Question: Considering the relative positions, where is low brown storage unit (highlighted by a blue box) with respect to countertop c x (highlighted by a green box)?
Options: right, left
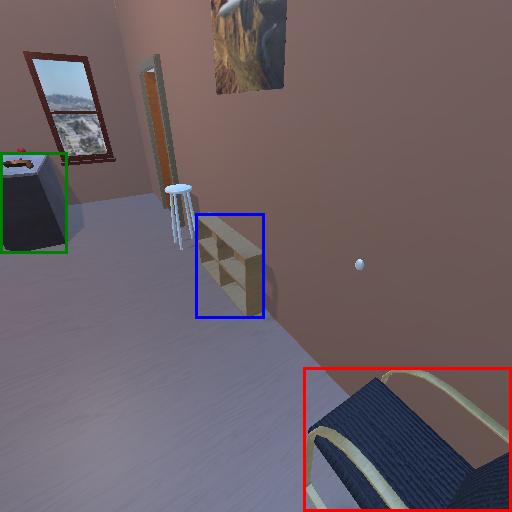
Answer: right